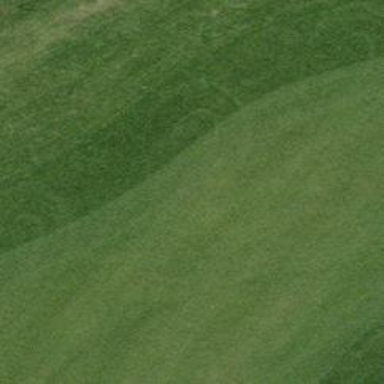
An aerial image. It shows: Golf hole.